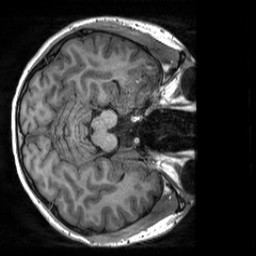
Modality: T1w
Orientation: axial
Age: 21
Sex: female
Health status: healthy
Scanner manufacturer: siemens
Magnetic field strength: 3 T
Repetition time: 2 s
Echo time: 0.00232 s